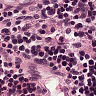
Metastatic tissue present: no